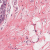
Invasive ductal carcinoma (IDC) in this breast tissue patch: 0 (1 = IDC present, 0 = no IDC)